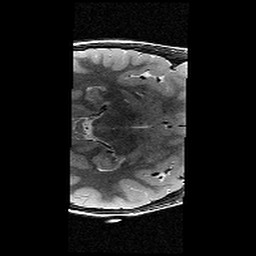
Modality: T2w
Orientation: axial
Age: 11
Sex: female
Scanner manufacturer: siemens
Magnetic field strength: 3 T
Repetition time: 9.23 s
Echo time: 0.067 s